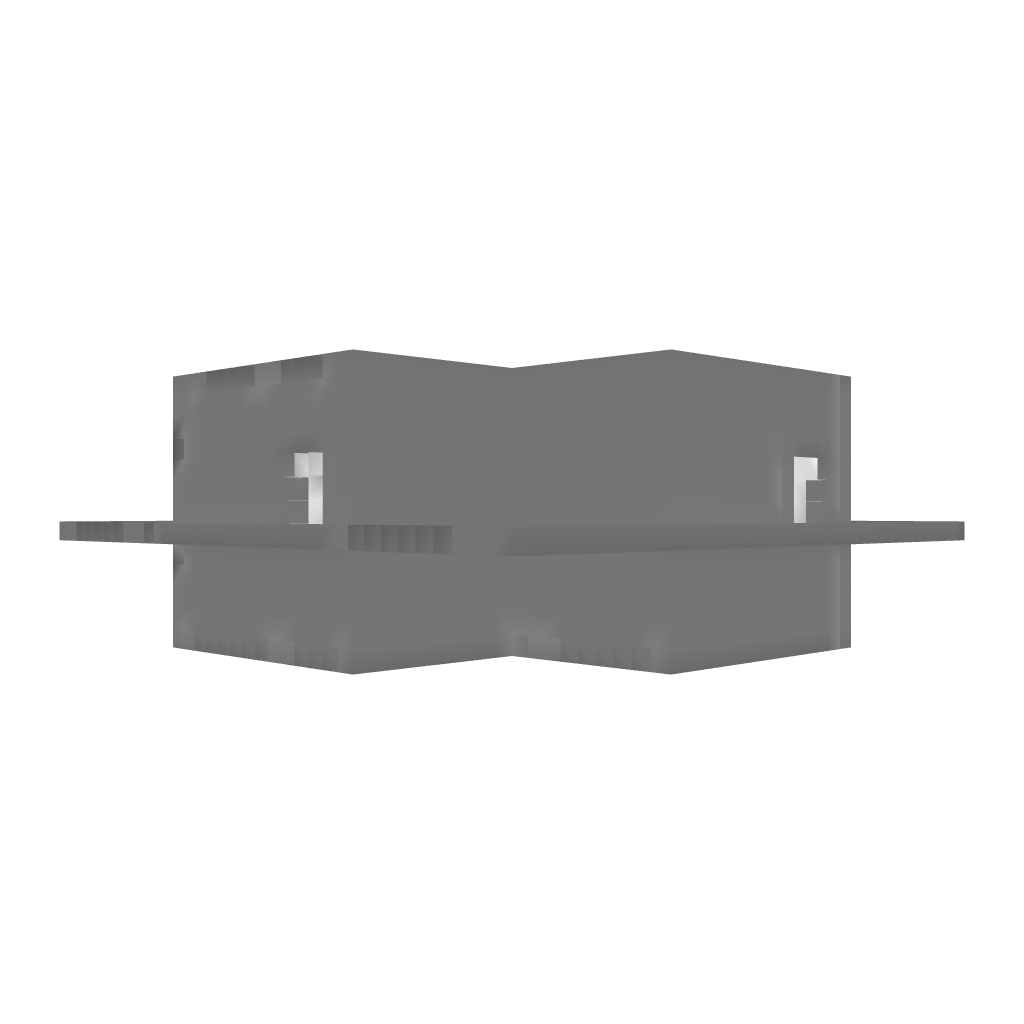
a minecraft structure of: Redstone torch key 4 door system bad low quality